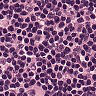
Metastatic tissue present: no